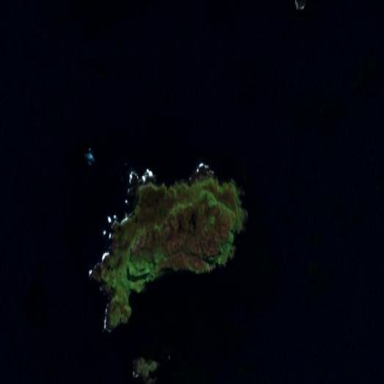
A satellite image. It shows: Island with natural coastline.